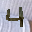
Label: 4